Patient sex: M
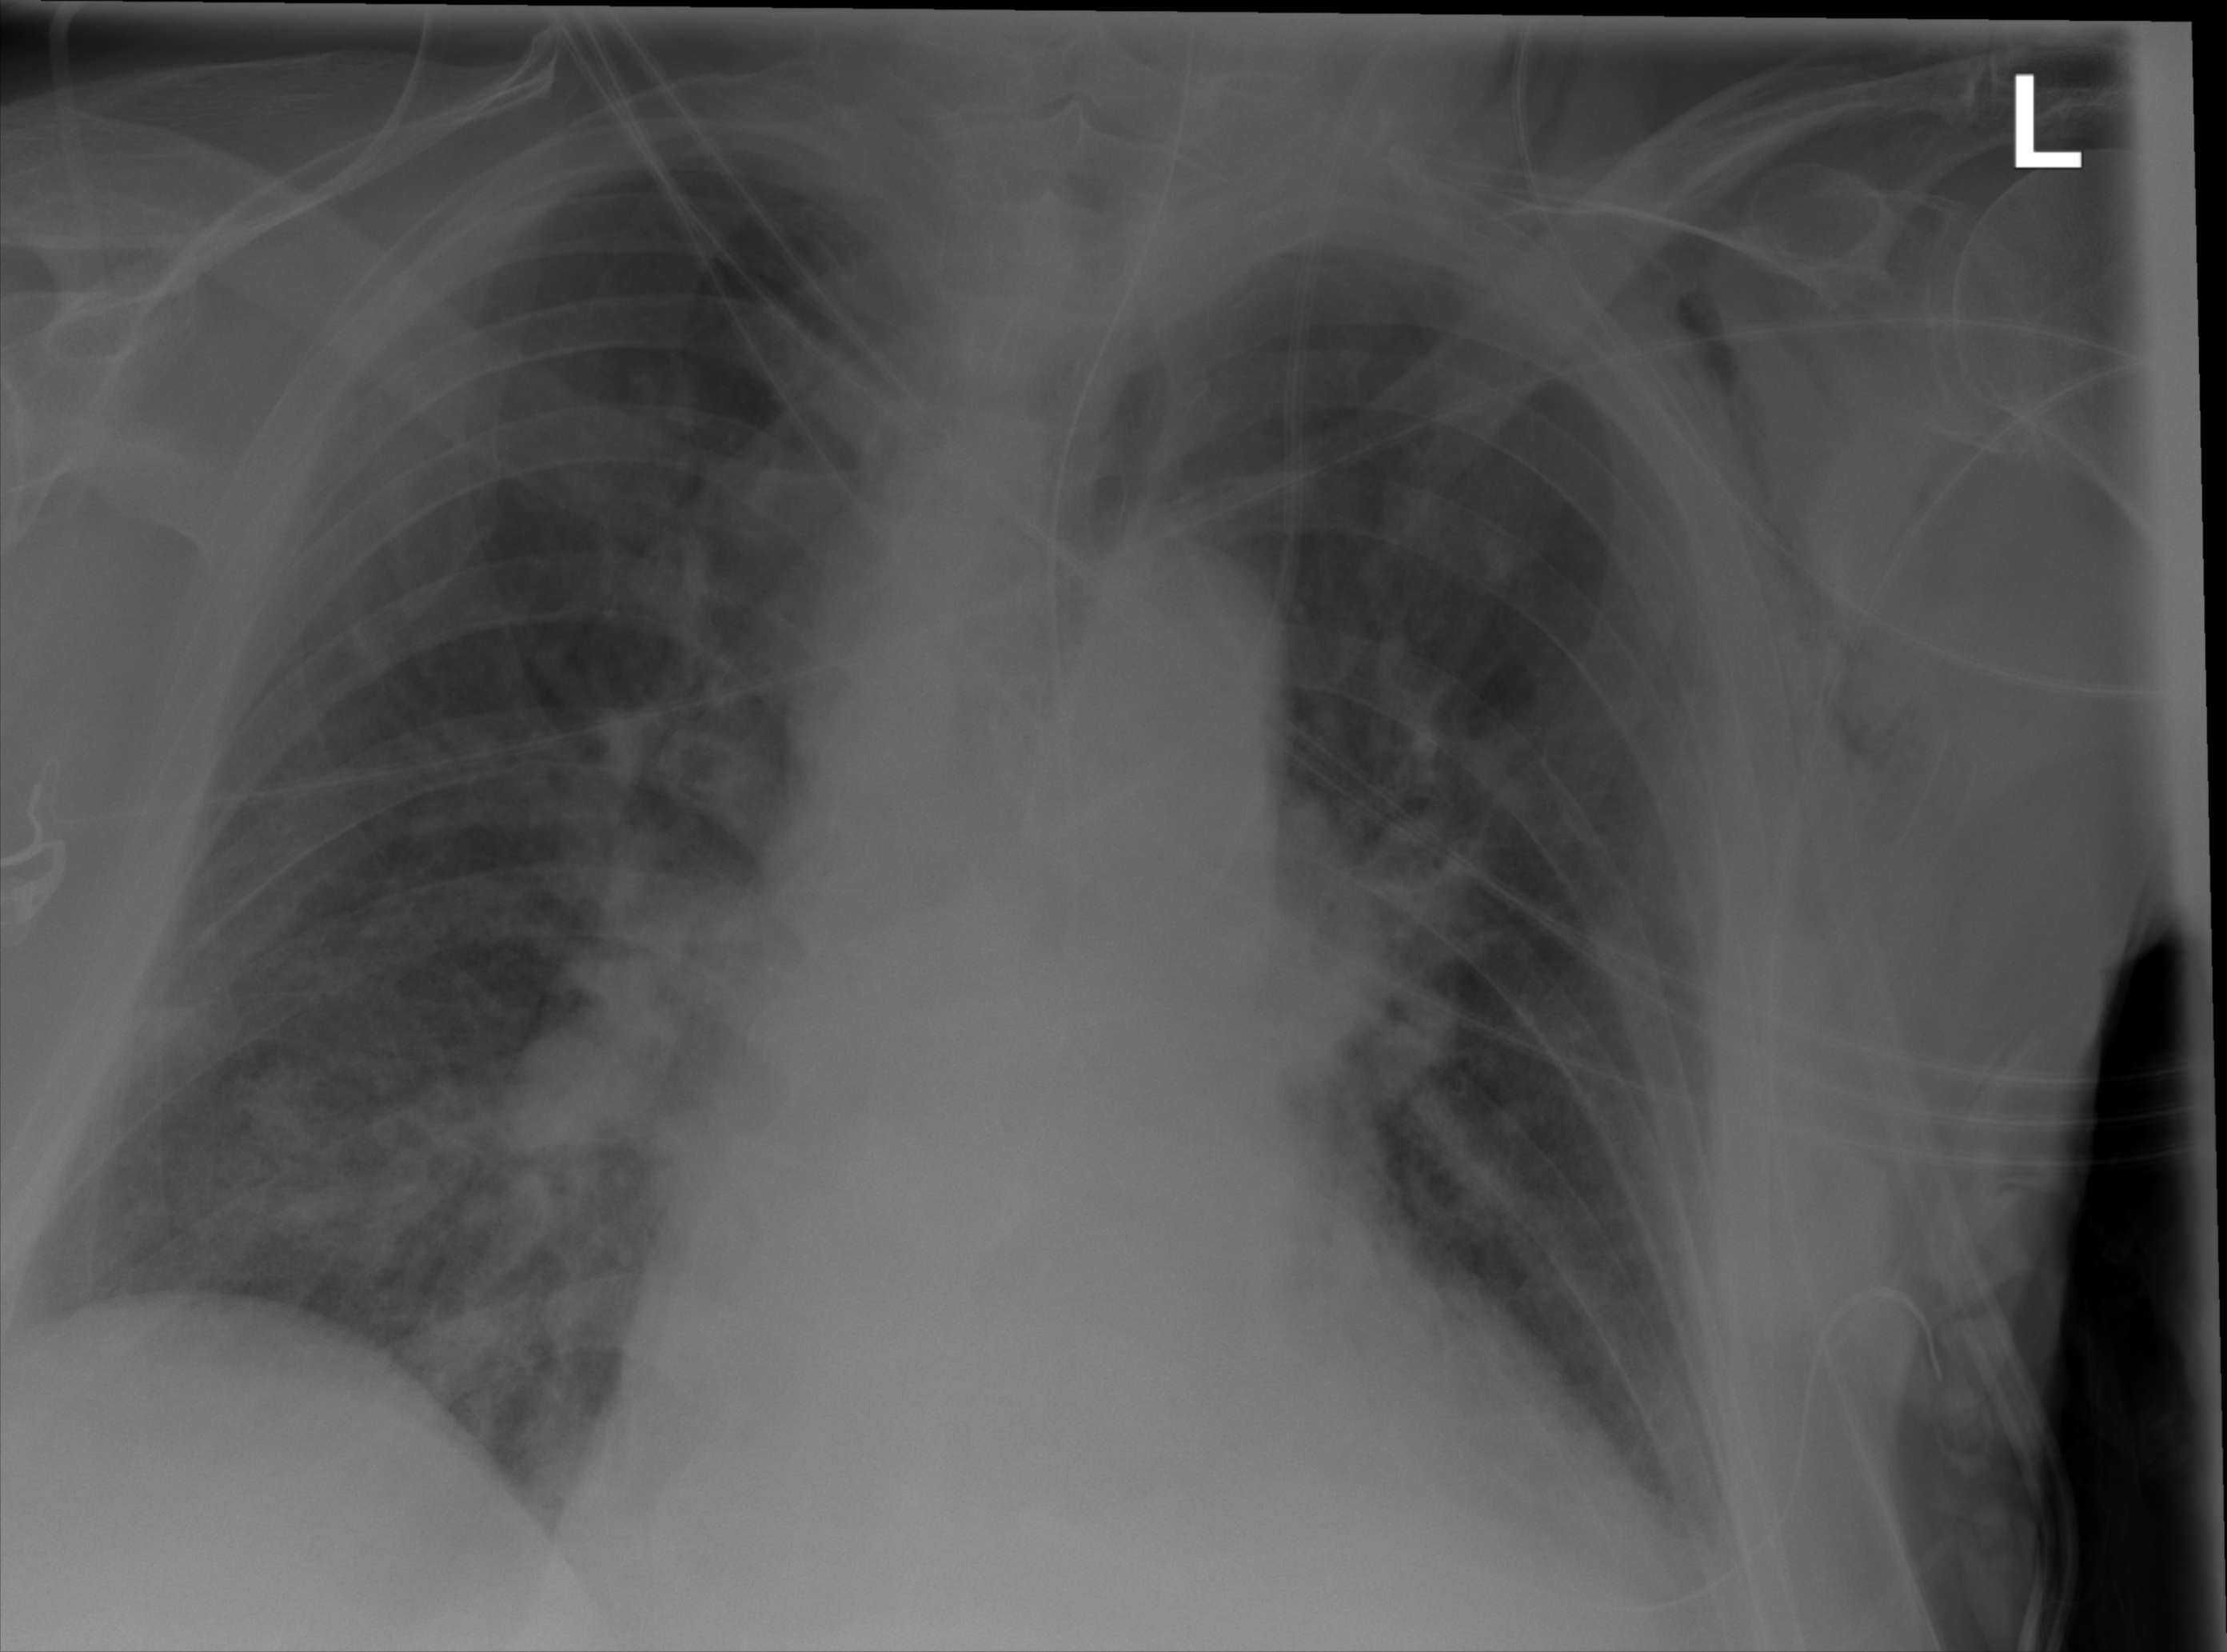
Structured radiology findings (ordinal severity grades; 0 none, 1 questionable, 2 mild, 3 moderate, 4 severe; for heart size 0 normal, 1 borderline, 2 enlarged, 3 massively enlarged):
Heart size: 2
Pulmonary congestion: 1
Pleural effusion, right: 0
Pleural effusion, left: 0
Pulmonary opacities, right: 2
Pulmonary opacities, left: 0
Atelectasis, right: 2
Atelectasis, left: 2